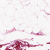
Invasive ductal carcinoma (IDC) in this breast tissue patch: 0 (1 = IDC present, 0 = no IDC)